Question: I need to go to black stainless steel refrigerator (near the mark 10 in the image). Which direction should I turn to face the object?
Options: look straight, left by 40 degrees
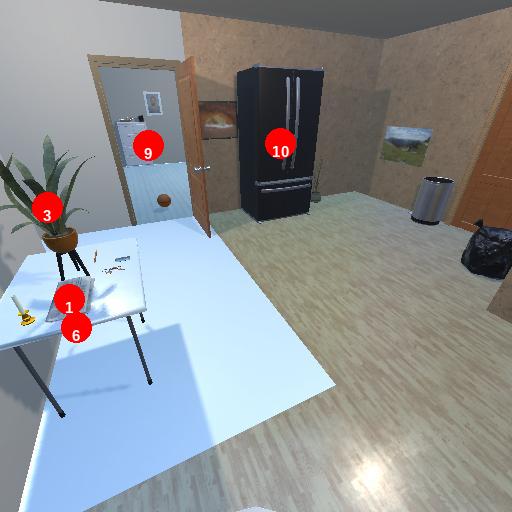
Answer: look straight